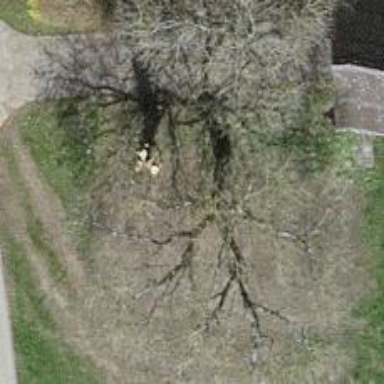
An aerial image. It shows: Single tag "natural: tree."